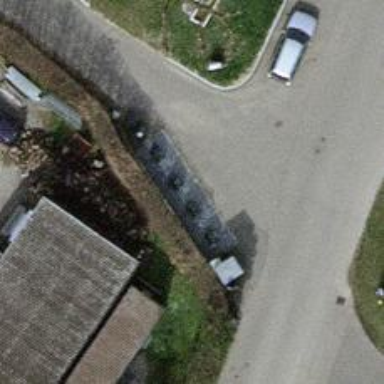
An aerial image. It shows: Recycling container for scrap metal.